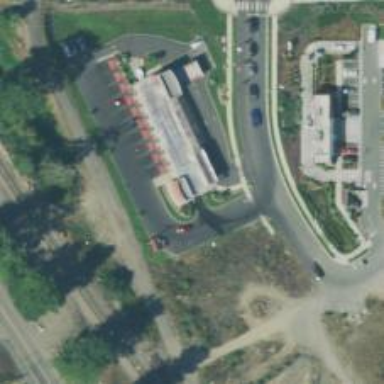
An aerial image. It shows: Service road passing through building tunnel.